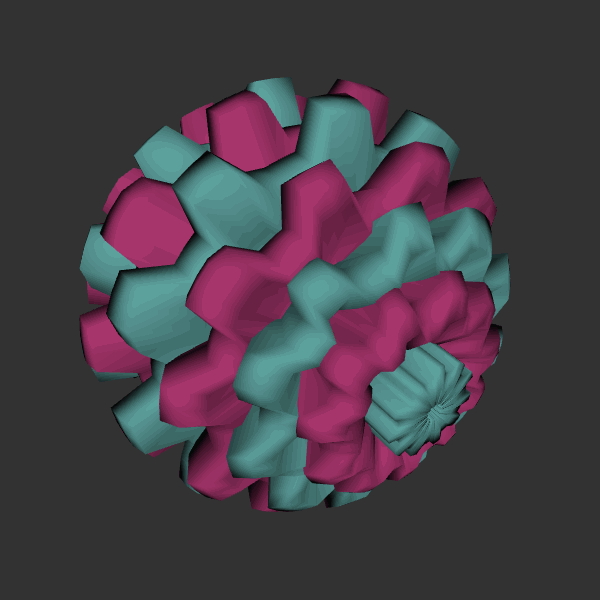
Background: dark